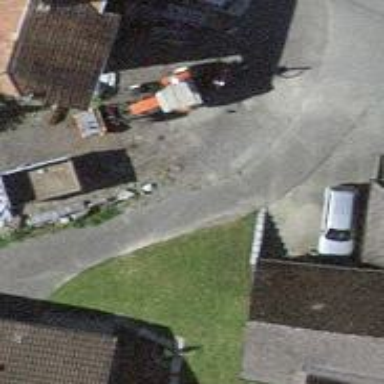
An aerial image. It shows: Driveway.